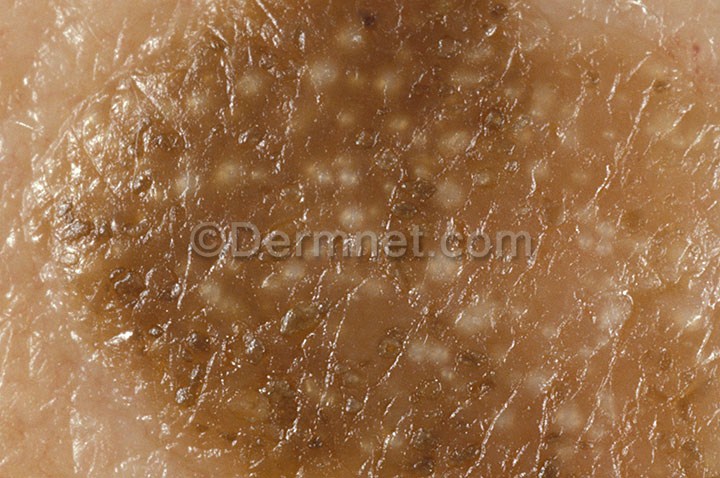
Disease: Seborrheic Keratoses and other Benign Tumors